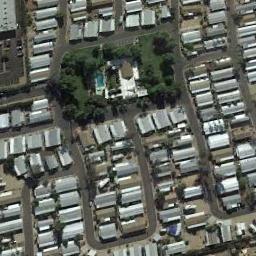
Label: residential